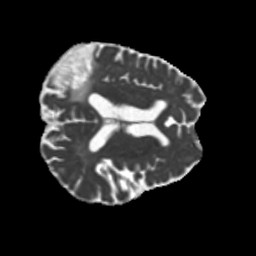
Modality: MD
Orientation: axial
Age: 68
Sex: male
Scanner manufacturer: siemens
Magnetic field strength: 3 T
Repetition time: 5.25 s
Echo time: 0.08 s